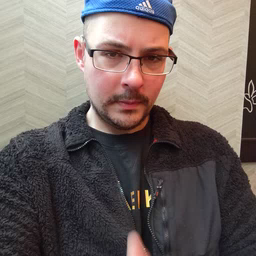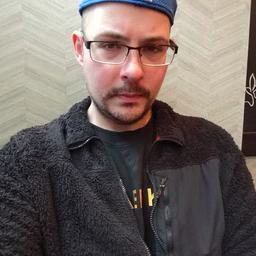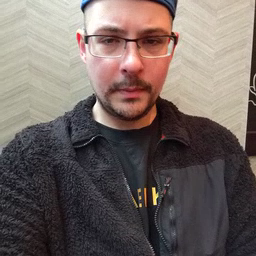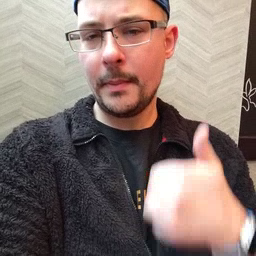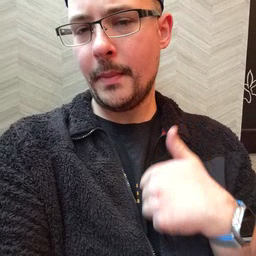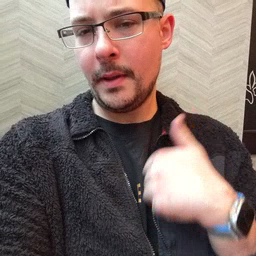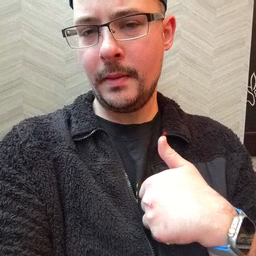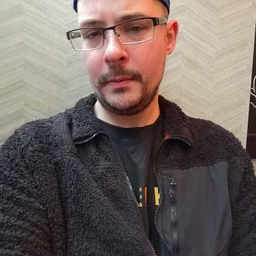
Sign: bath